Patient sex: F
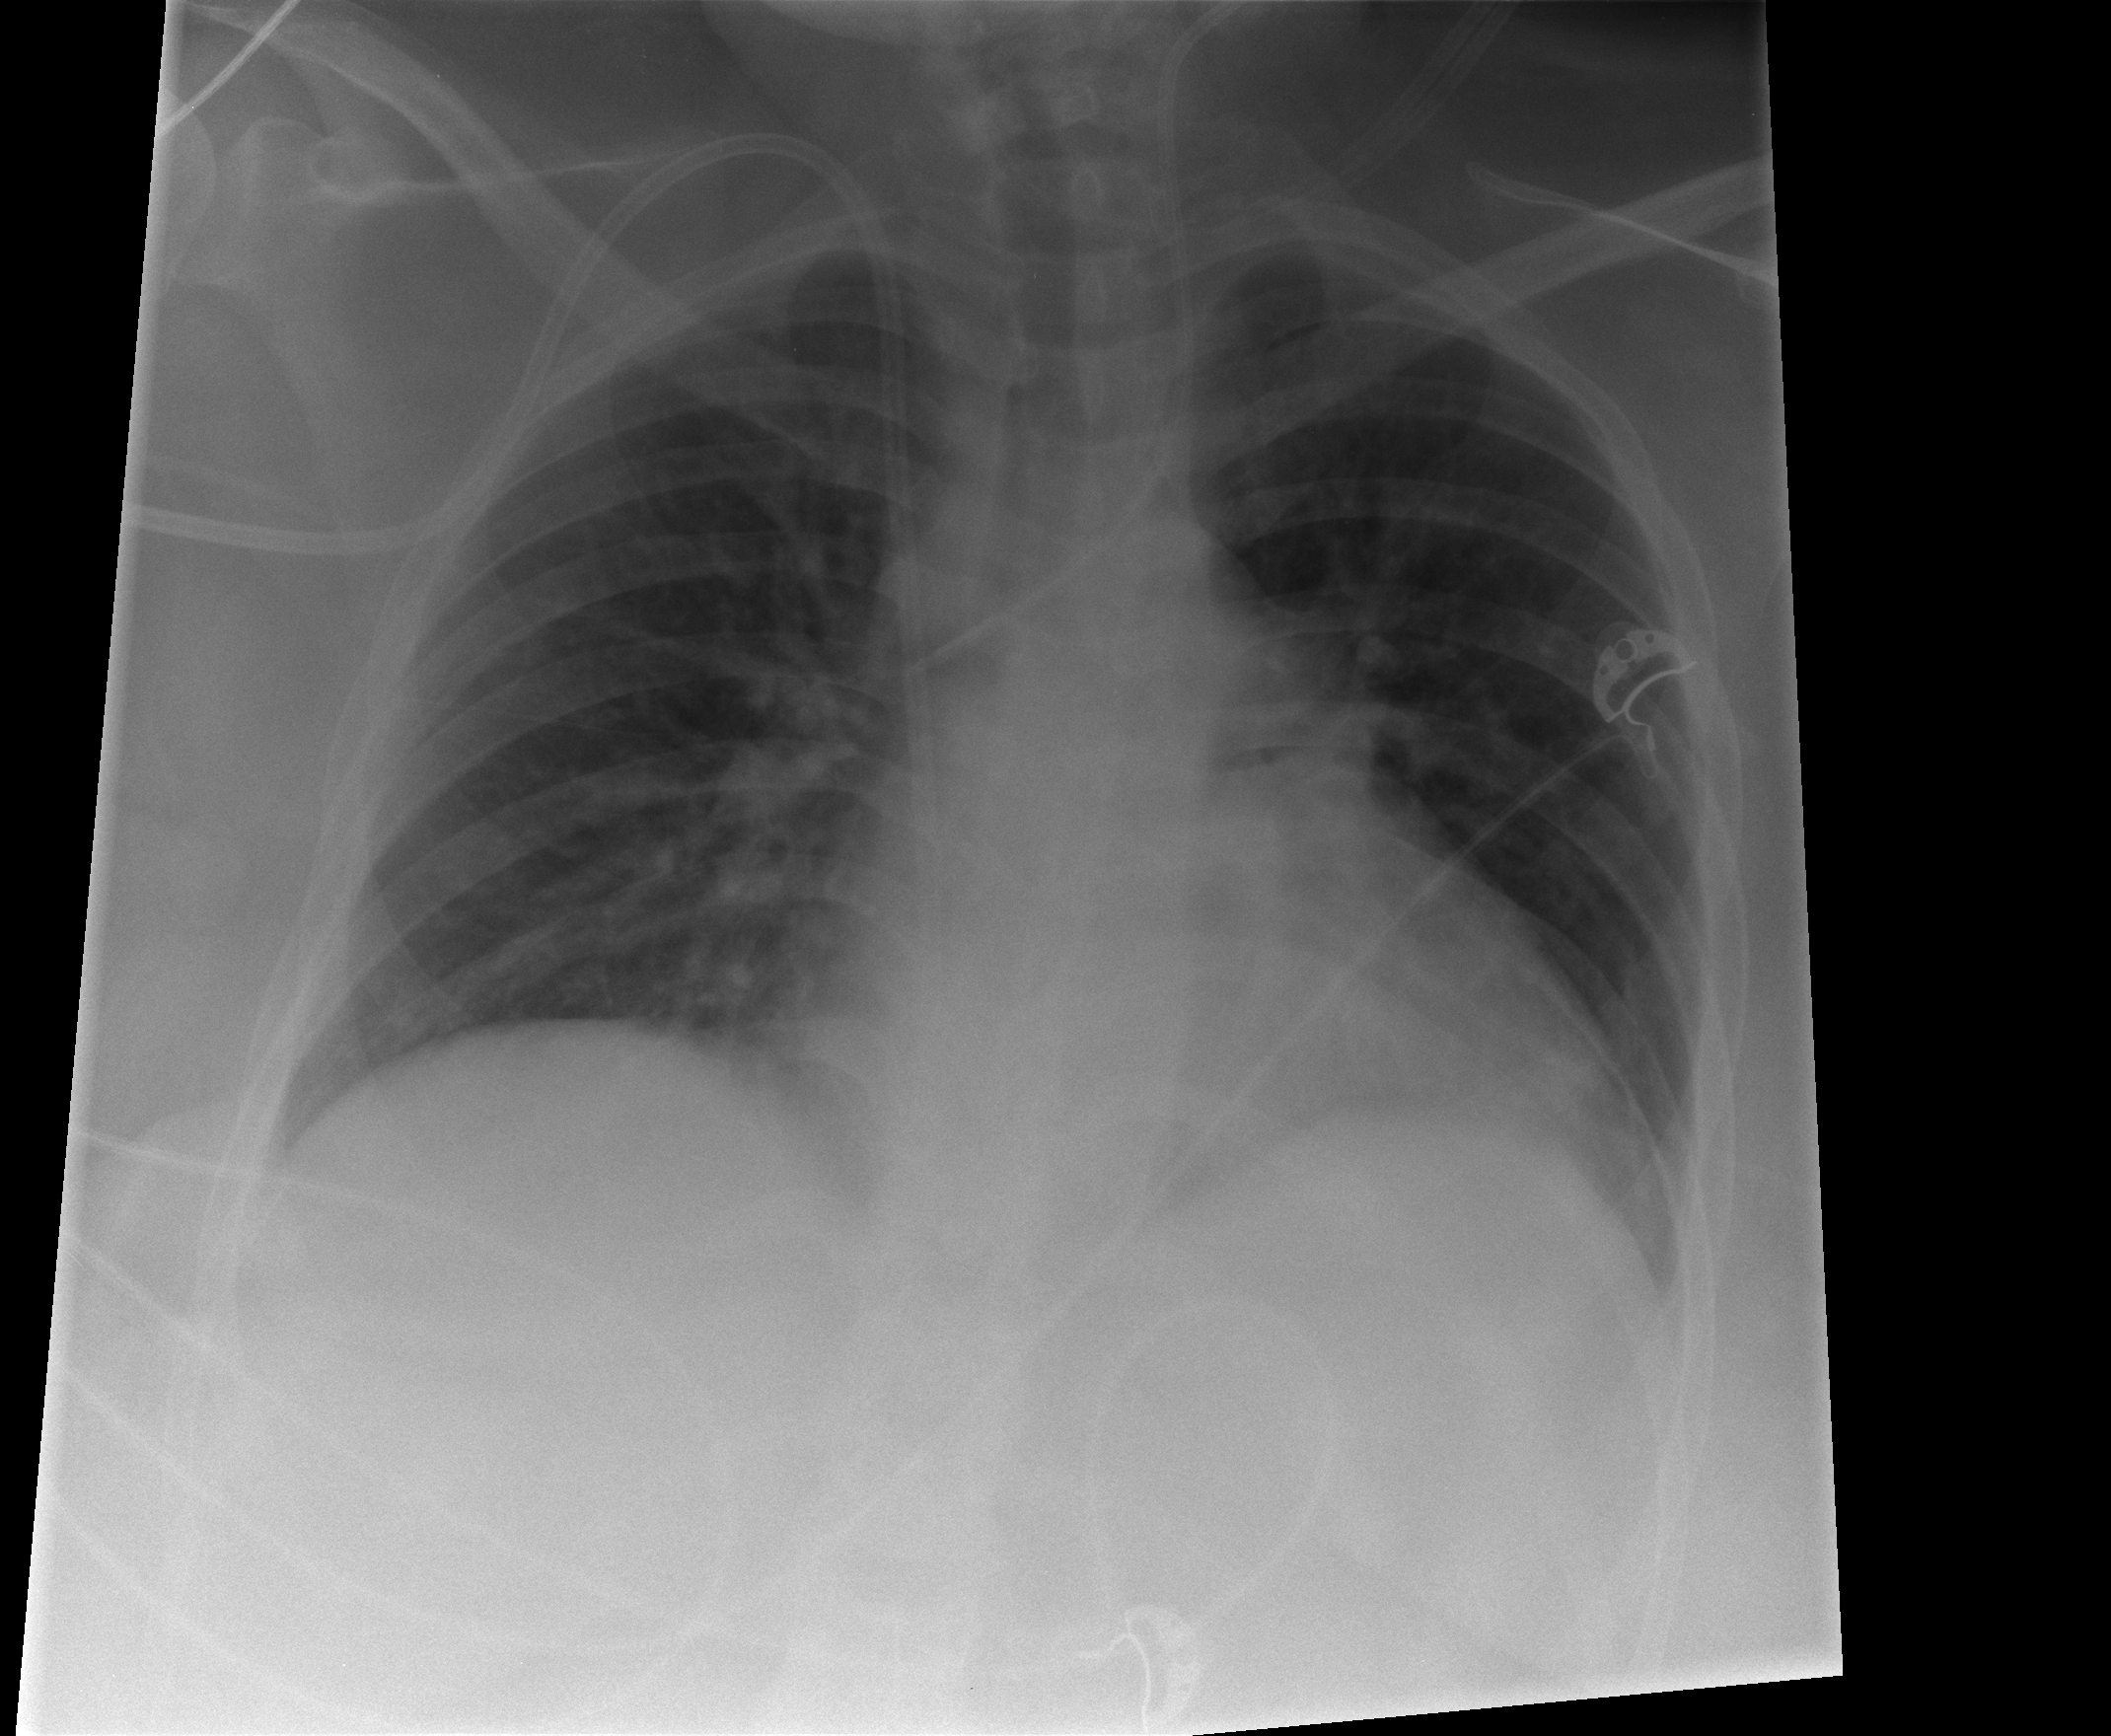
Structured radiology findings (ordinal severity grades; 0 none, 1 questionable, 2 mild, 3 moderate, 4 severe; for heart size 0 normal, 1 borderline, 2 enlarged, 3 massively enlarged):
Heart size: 2
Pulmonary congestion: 2
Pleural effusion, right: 0
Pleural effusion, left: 0
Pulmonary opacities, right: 0
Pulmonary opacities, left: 0
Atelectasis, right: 0
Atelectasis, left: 0